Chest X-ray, PA view. Patient: 61 years old, sex M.
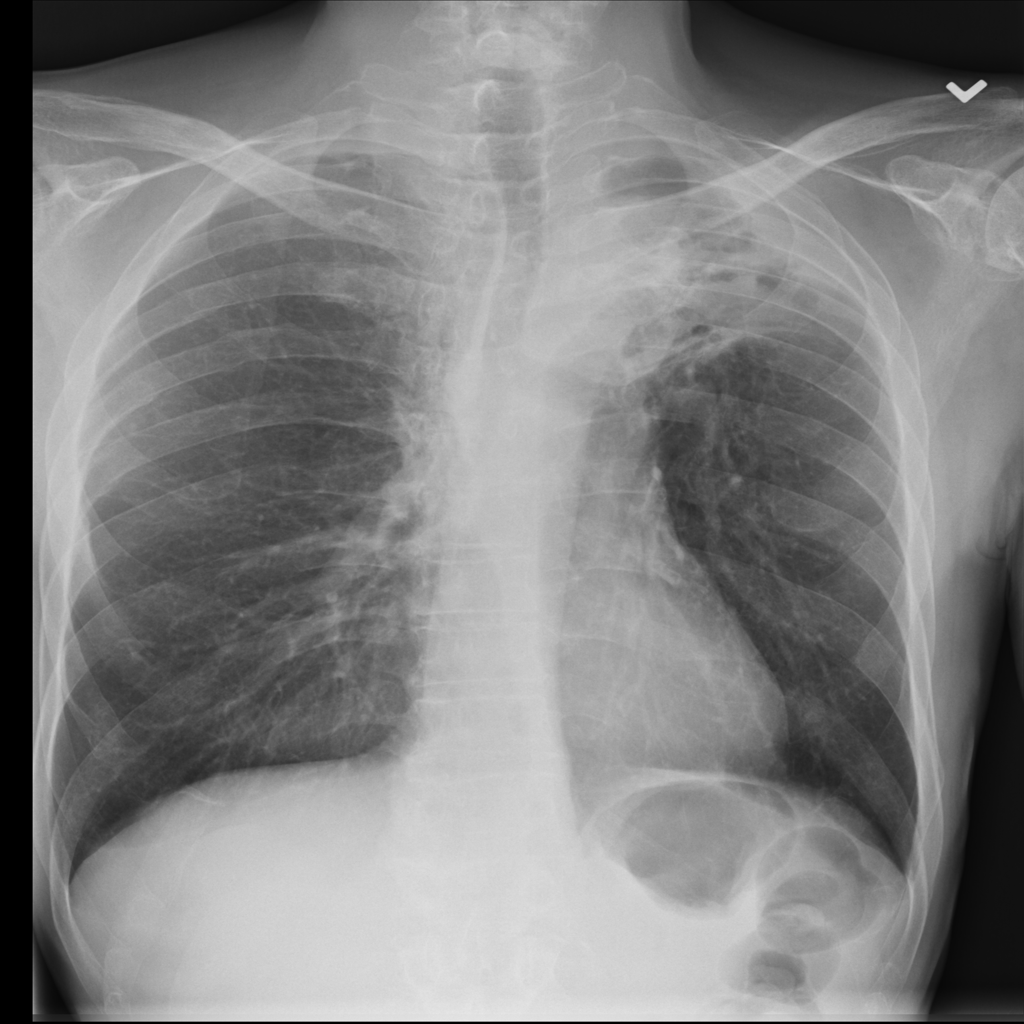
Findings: No Finding